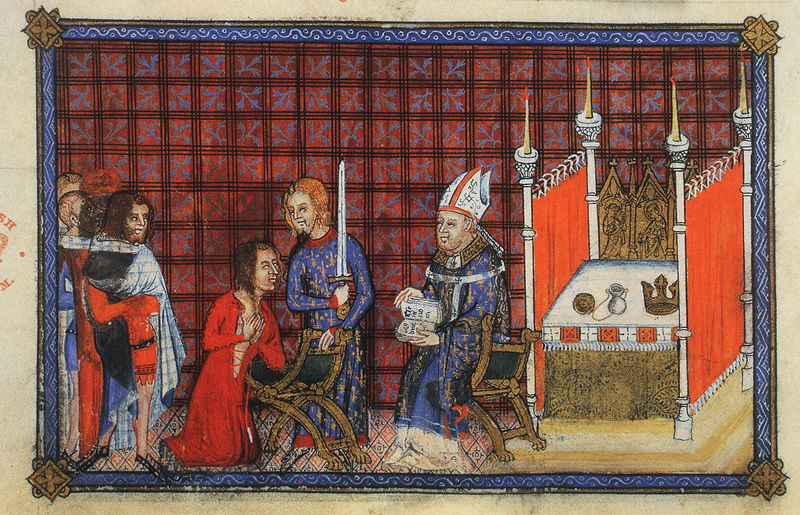
Titel: Buch zur Krönung Charles V von Frankreich/ Coronation Book of Charles V of France
Institution: British Library
Schlagwörter: blau, männer, stuhl, stühle, tisch, zeichnung, rot, ornament, rahmen, gold, sessel, krone, krug, apfel, bischof, papst, buch, schwert, schwerter, lilie, ritter, pergament, kniend, mittelalter, romanik, rechteckig, mitra, tiara, buchmalerei, ritterschlag, ritterschlag rot blau krönung